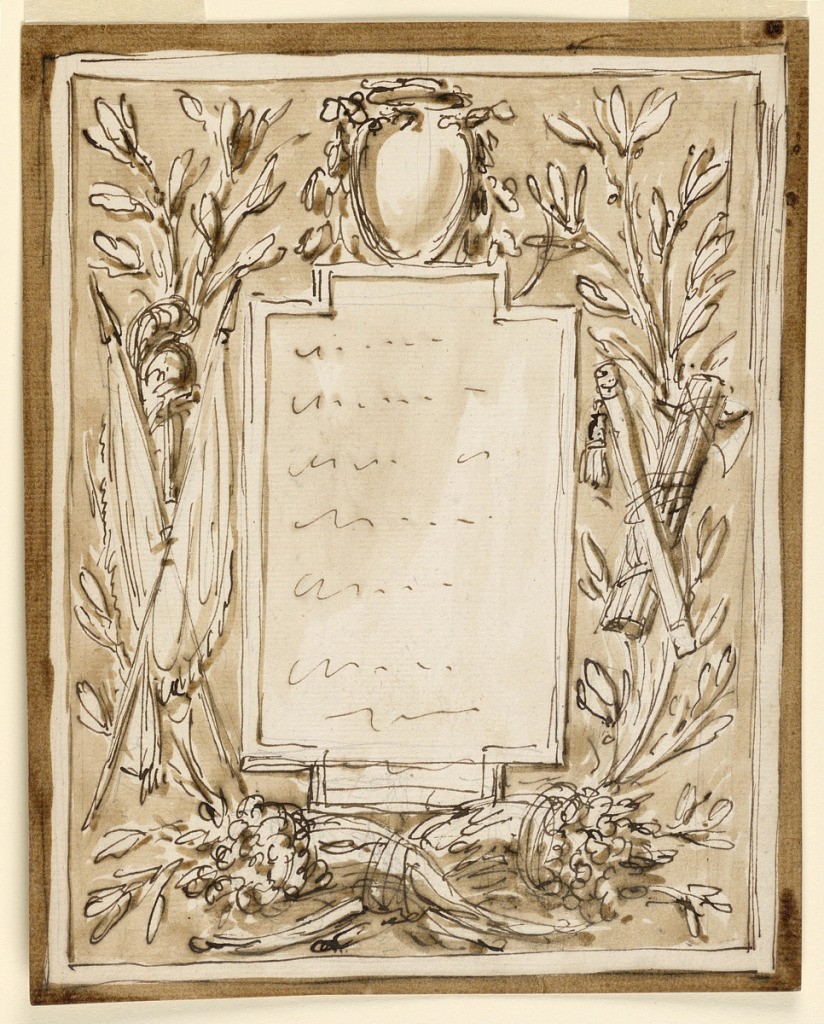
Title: Frame
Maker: Giuseppe Barberi, Italian, 1746–1809
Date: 1746–1809
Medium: Pen and brown ink, brush and brown wash on off-white laid paper, lined
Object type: Drawing
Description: Frame.